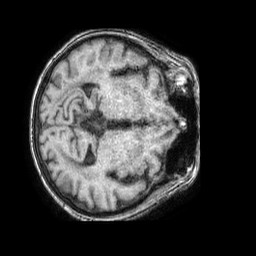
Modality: T1w
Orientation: axial
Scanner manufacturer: philips
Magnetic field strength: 1.5 T
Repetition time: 0.007499 s
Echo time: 0.003411 s